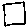
Label: square